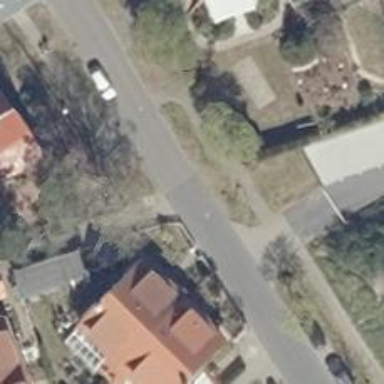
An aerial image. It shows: Residential road with asphalt surface. There is street side parking available on the right side.